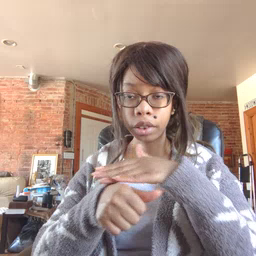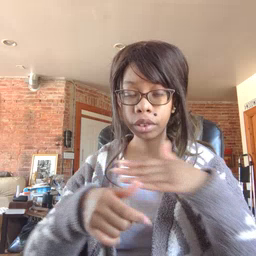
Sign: underwear